A spectrogram of one vibration snapshot from a rotating-machine test bench is shown (time on one axis, frequency on the other). Determine the machine's mechanical condition. Answer with exactly one of: normal, misalignment, unbalance, looseness.
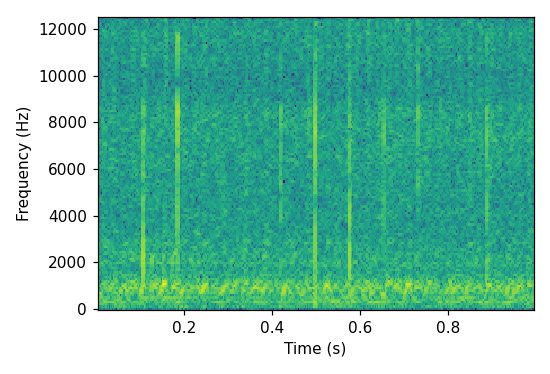
Answer: misalignment